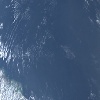
Label: water